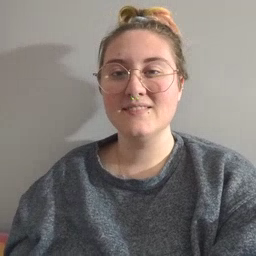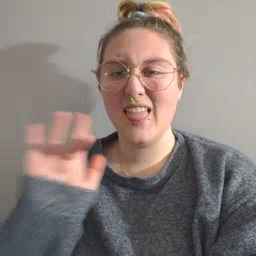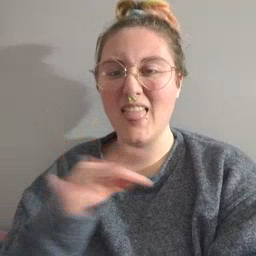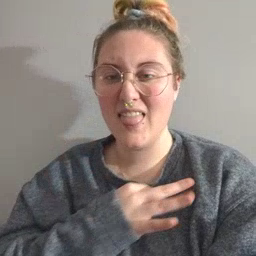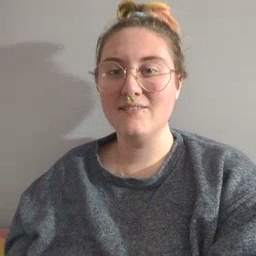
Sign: yucky